Question: I have this code so far:
'''
DECLARE @AddressIDS TABLE
(
AddressID int
)
INSERT INTO Address(Street1, City, StateCode, ZipCode)
OUTPUT inserted.AddressID INTO @AddressIDS
SELECT Street1, City, StateCode, ZipCode
FROM Contact
'''
Now I need to put the IDs in the '@AddressIDS' back into the 'AddressID' of the 'Contact' table.
This better describes what I'm trying to do in TSQL:

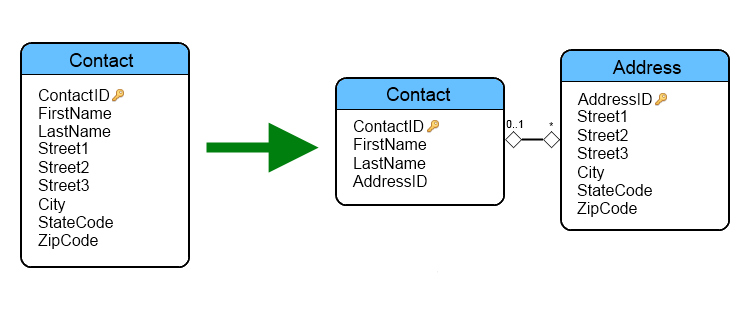
Answer: Assuming Street1 + City + StateCode + ZipCode is unique, or that multiple contacts can share the same AddressID, then you don't need to suss out the AddressID values in an intermediate step. You can just perform your insert into Address and then:
'''
UPDATE c
SET AddressID = a.AddressID
FROM dbo.Contact AS c
INNER JOIN dbo.Address AS a
ON c.Street1 = a.Street1
AND c.City = a.City
AND c.StateCode = a.StateCode
AND c.ZipCode = a.ZipCode;
'''